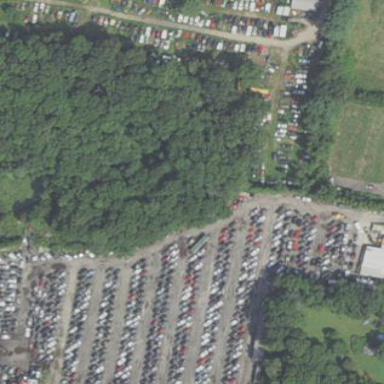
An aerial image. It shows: Scrap yard located in industrial area.